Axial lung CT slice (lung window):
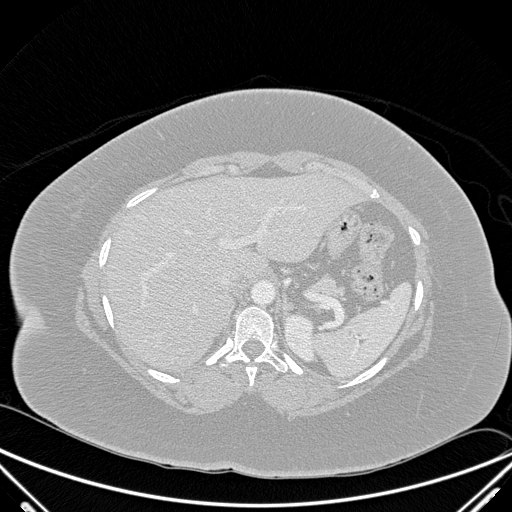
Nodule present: no